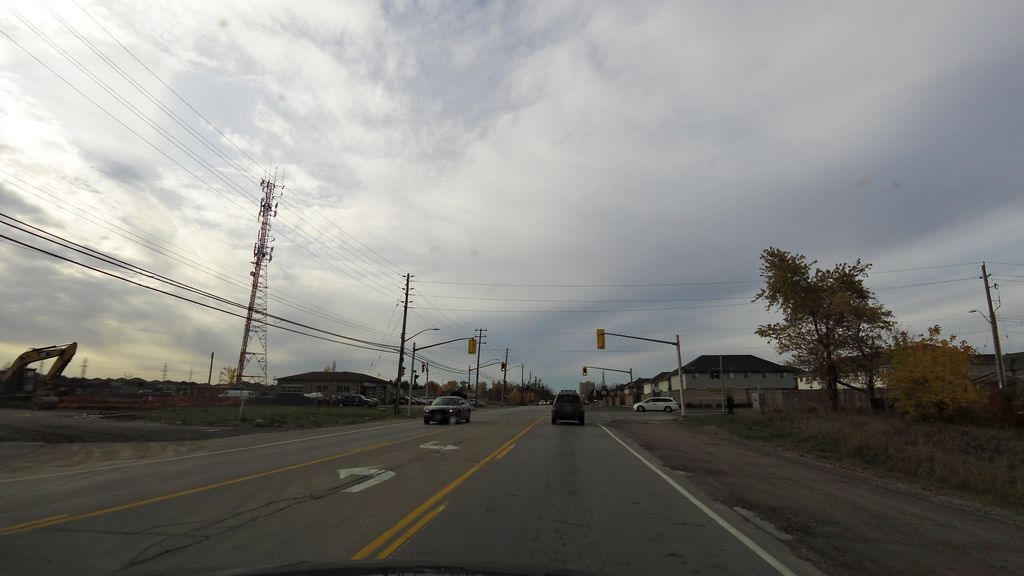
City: hamilton